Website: apple-inc
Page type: account-selection
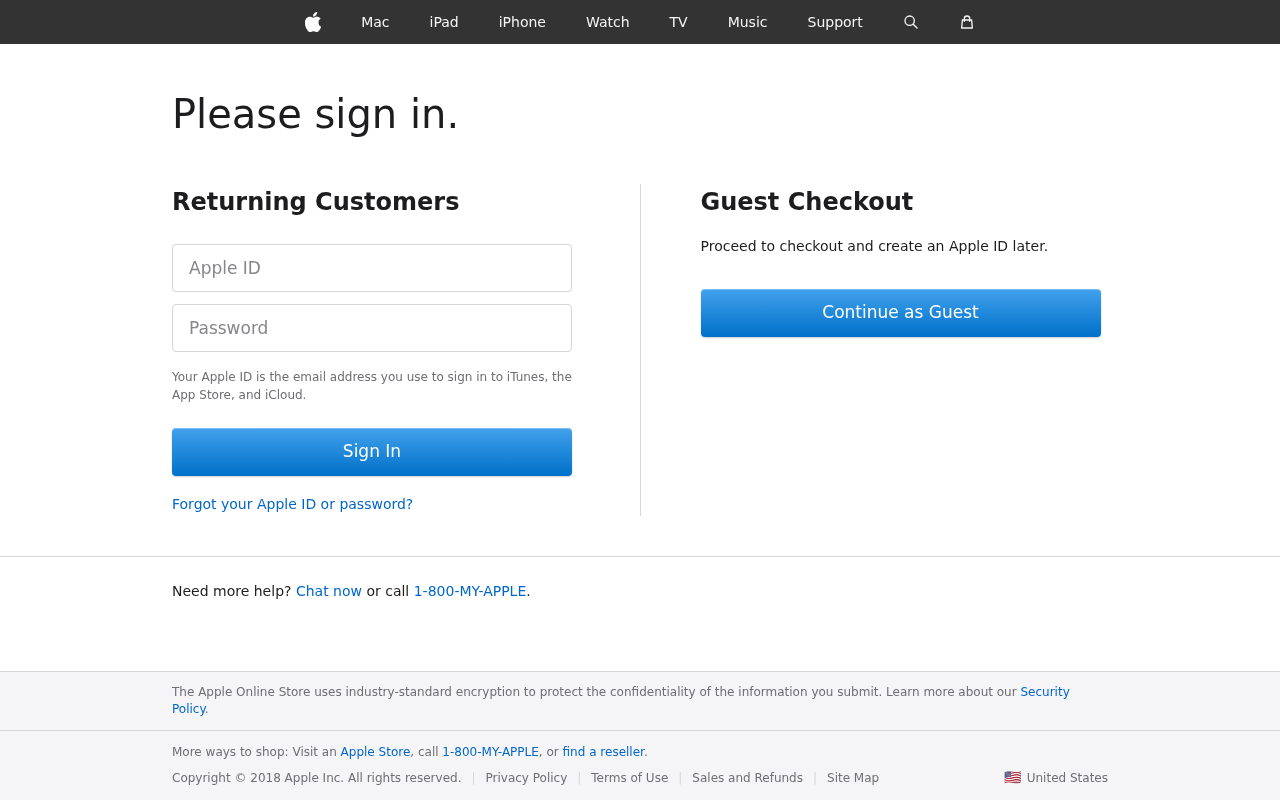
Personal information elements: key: PII_LOGIN_USERNAME
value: annewright68